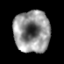
Tissue: prostate
Cell type: Epithelial cells
Senescence score: 0.3381
Nuclear area (px): 1485
Mean DAPI intensity: 146.506